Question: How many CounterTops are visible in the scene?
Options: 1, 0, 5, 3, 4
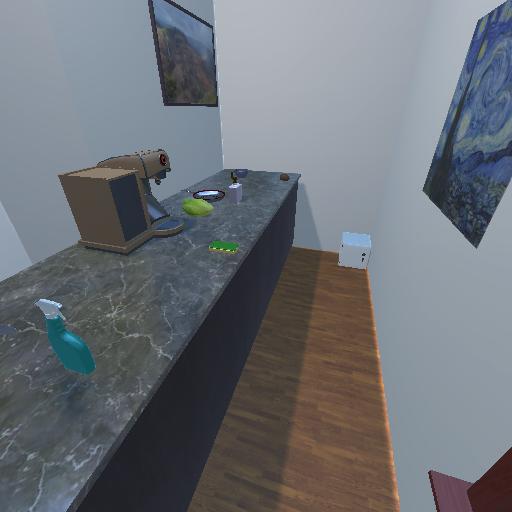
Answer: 1